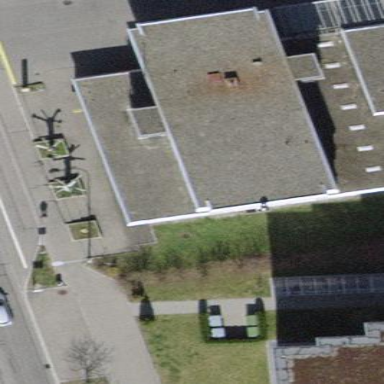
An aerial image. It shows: Building that serves as post office.